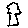
Label: tree